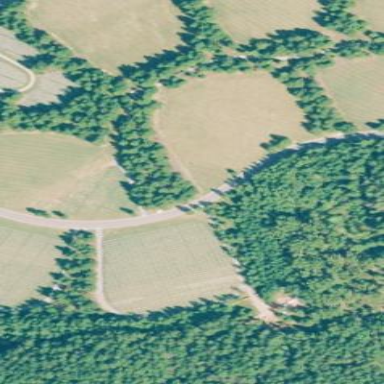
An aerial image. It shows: Sector of the cemetery with grass landuse.